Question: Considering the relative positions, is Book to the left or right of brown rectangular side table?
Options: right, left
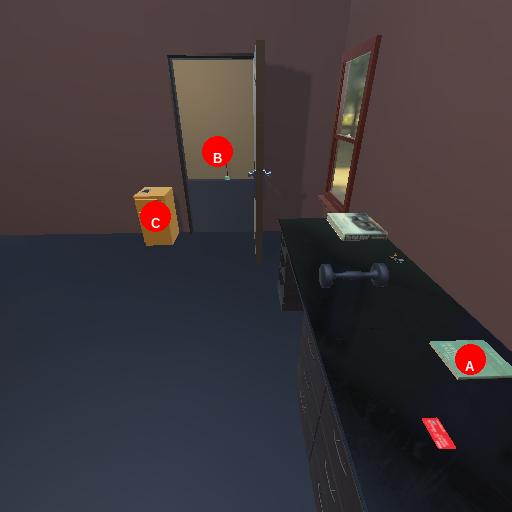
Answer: right